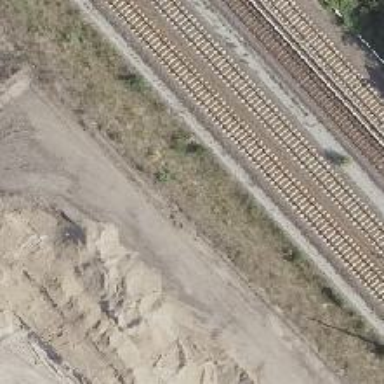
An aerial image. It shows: Historical railway.